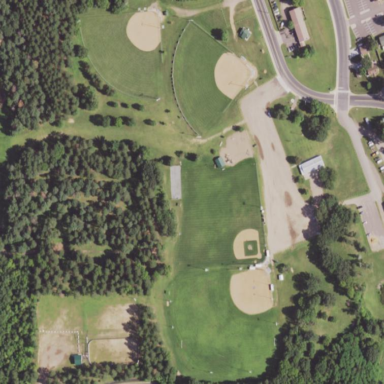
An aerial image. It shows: Grass pitch used for disc golf.